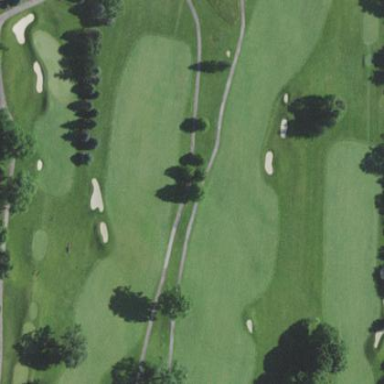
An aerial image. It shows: Grassy area designated as golf fairway.